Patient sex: F
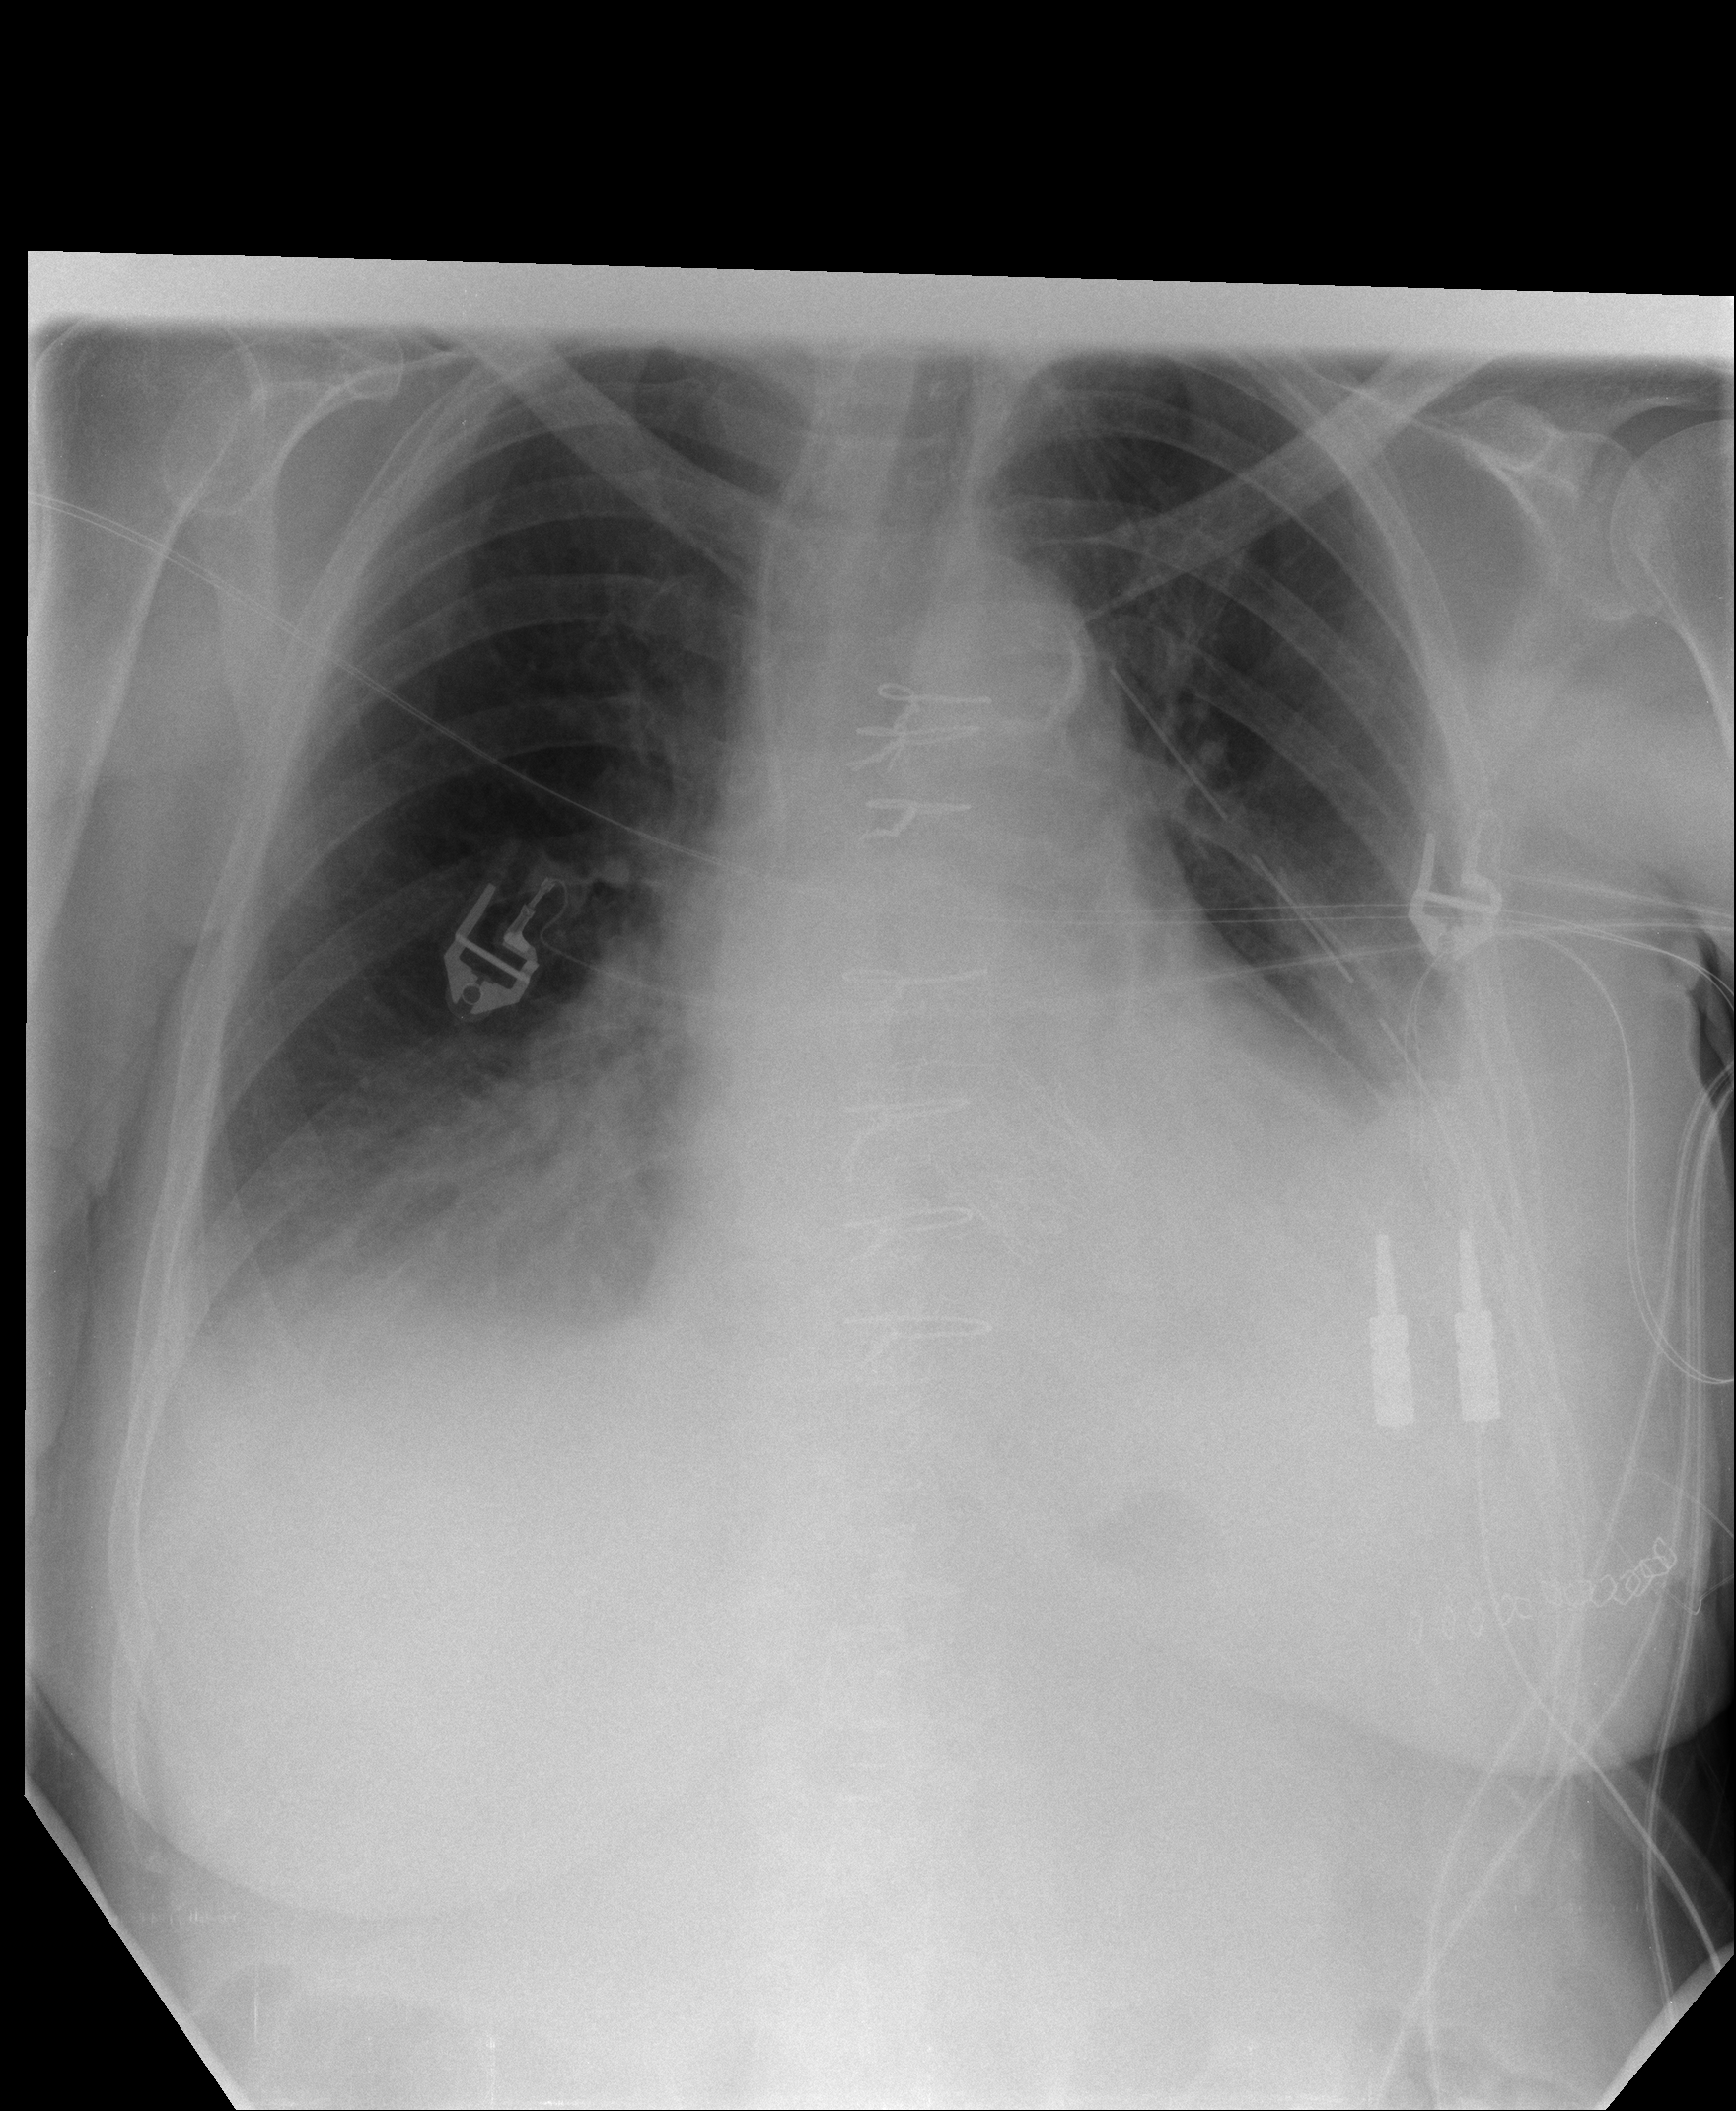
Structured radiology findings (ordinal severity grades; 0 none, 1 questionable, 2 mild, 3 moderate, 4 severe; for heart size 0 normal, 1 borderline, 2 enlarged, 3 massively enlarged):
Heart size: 2
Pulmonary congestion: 2
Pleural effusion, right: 0
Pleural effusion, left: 2
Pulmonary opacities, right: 0
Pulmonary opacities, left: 0
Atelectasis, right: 2
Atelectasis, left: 2